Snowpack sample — Buffalo Mountain, Silverthorne, Colorado, USA (2/22/26, 2:02 PM MST)
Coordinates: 39.622, -106.113
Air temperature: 33 °F
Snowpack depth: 63 cm
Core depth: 30 cm
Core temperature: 26.6 °F
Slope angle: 11°, slope face: 116°
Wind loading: low
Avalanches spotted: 0
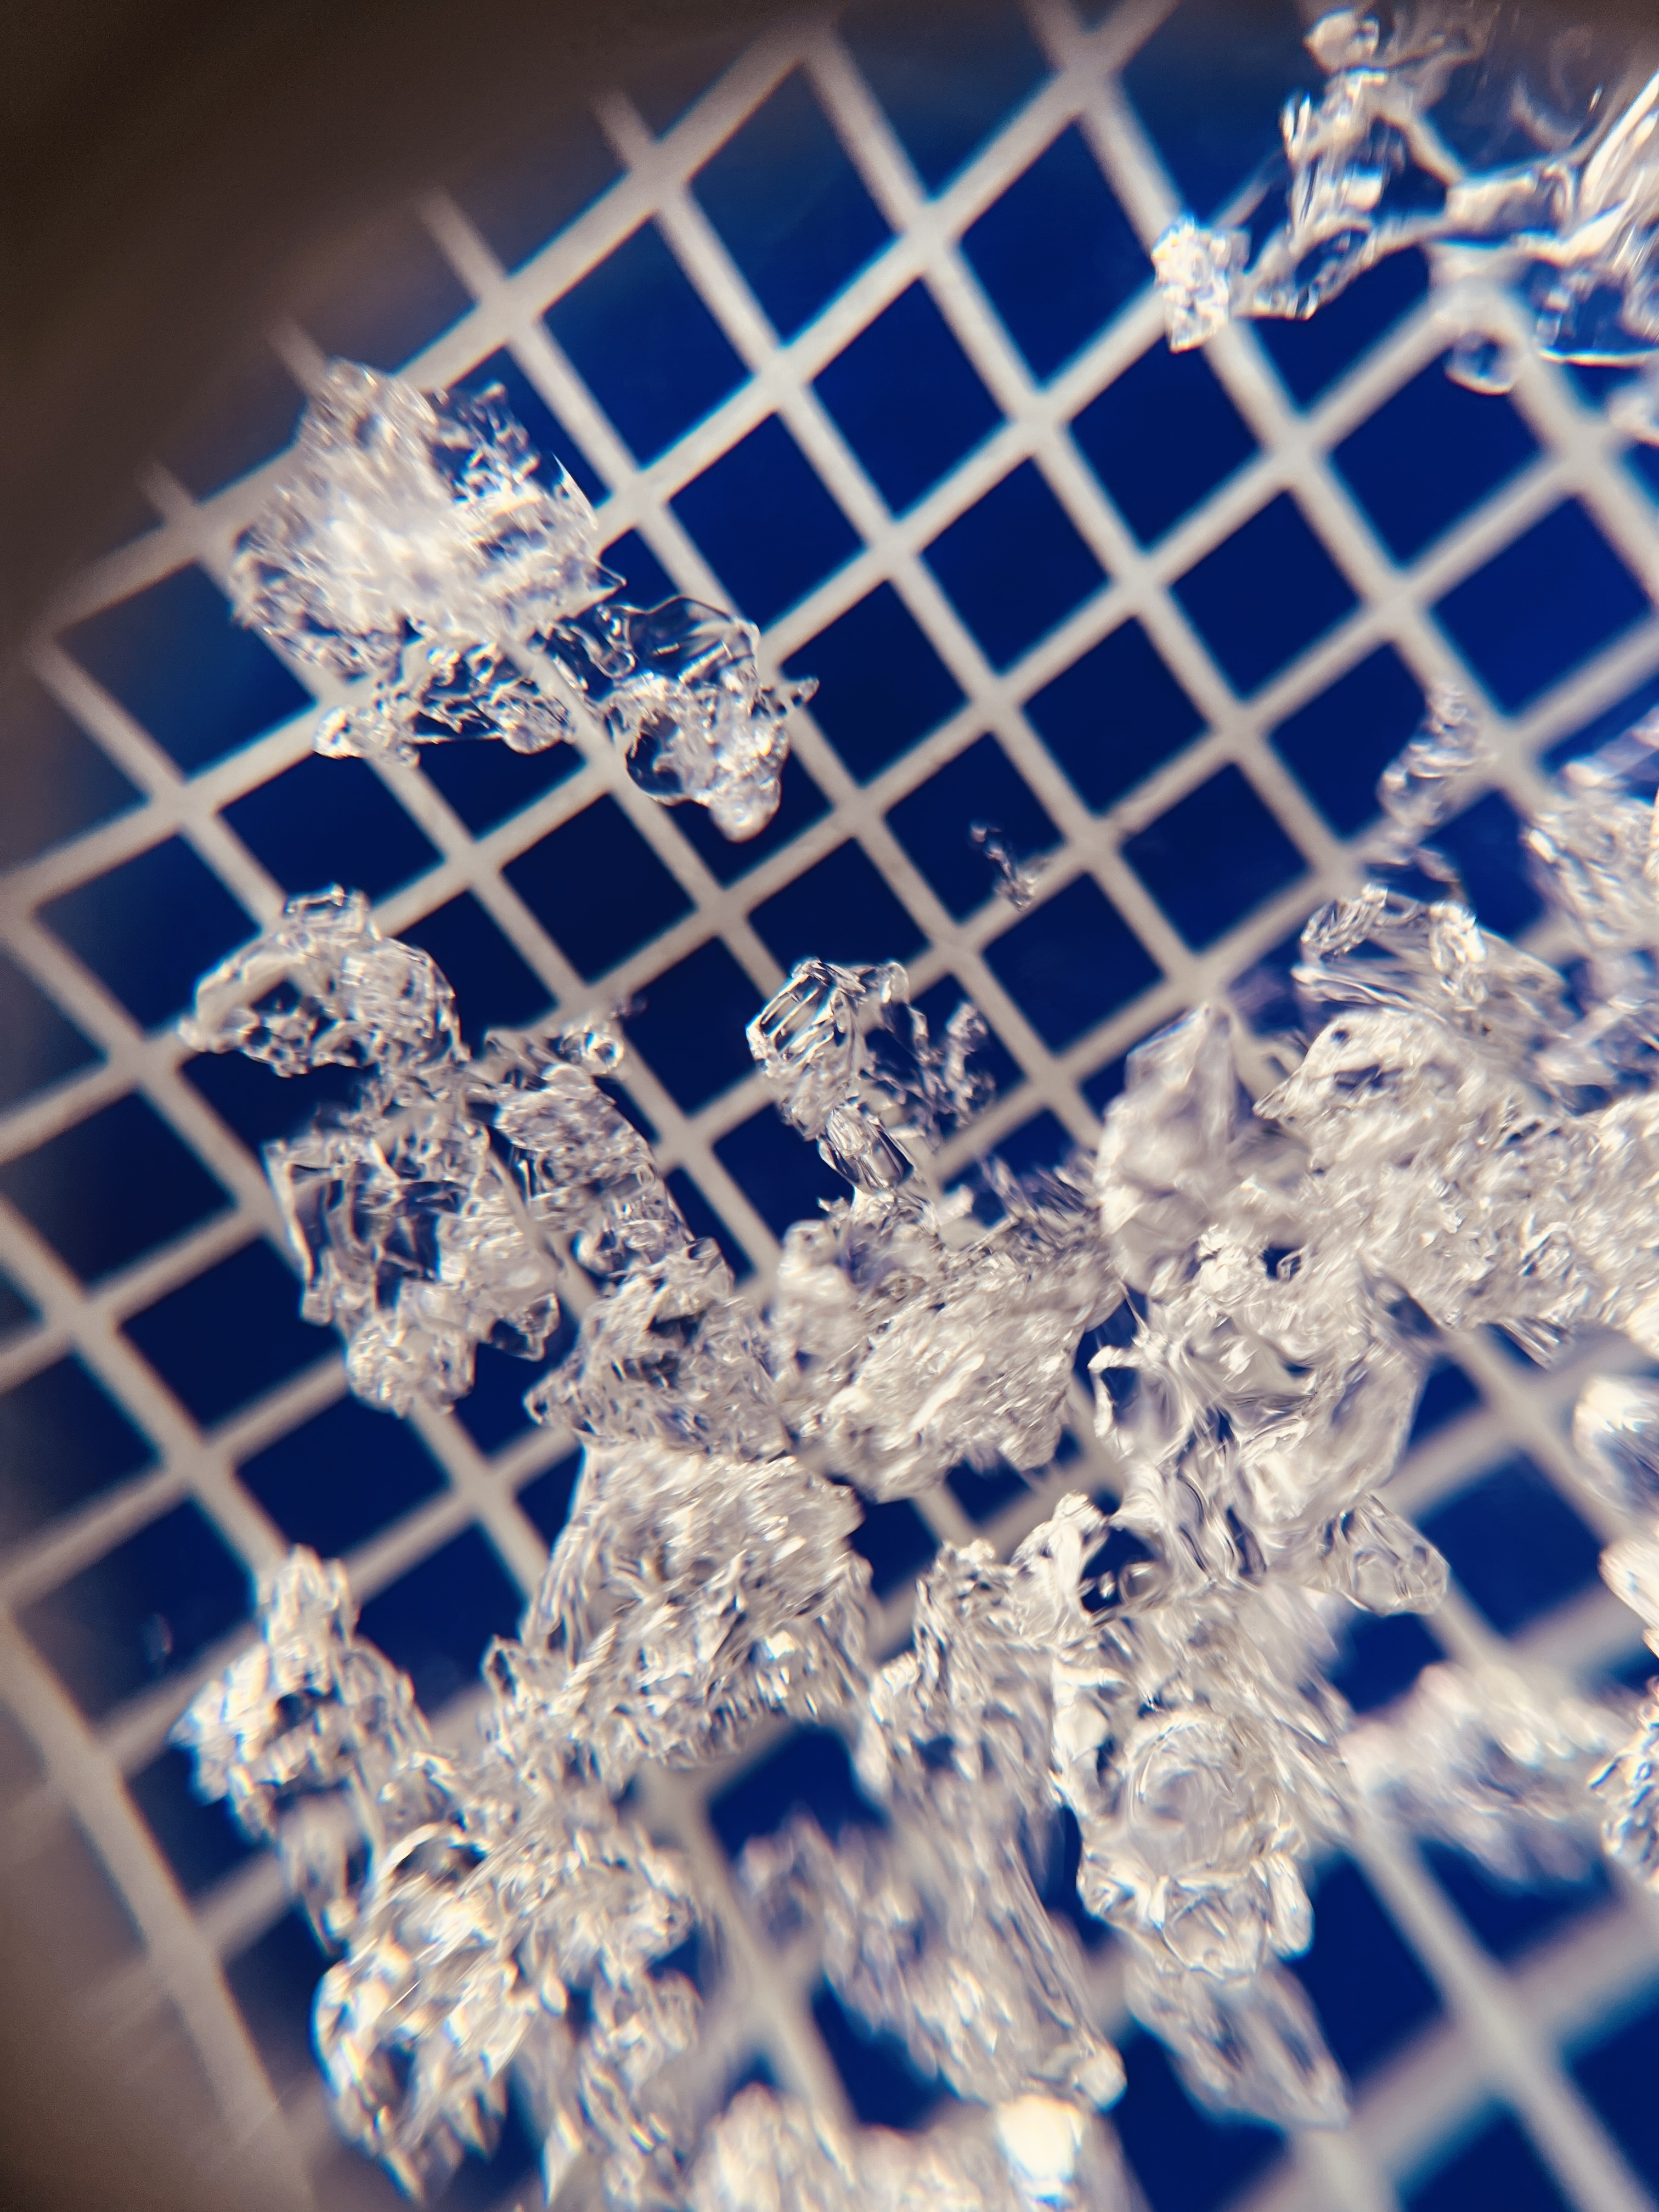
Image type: magnified_profile
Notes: In a firebreak similar to site 1, minimal wind loading with no spotted avalanches (not many faces in view though)